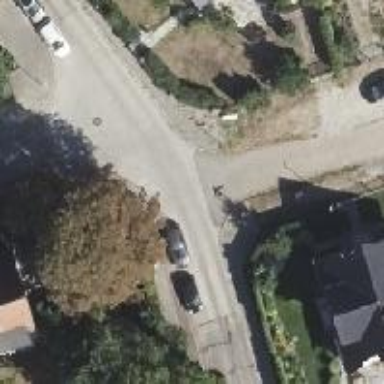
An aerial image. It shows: Residential road paved with concrete.